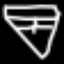
Label: diamond